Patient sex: M
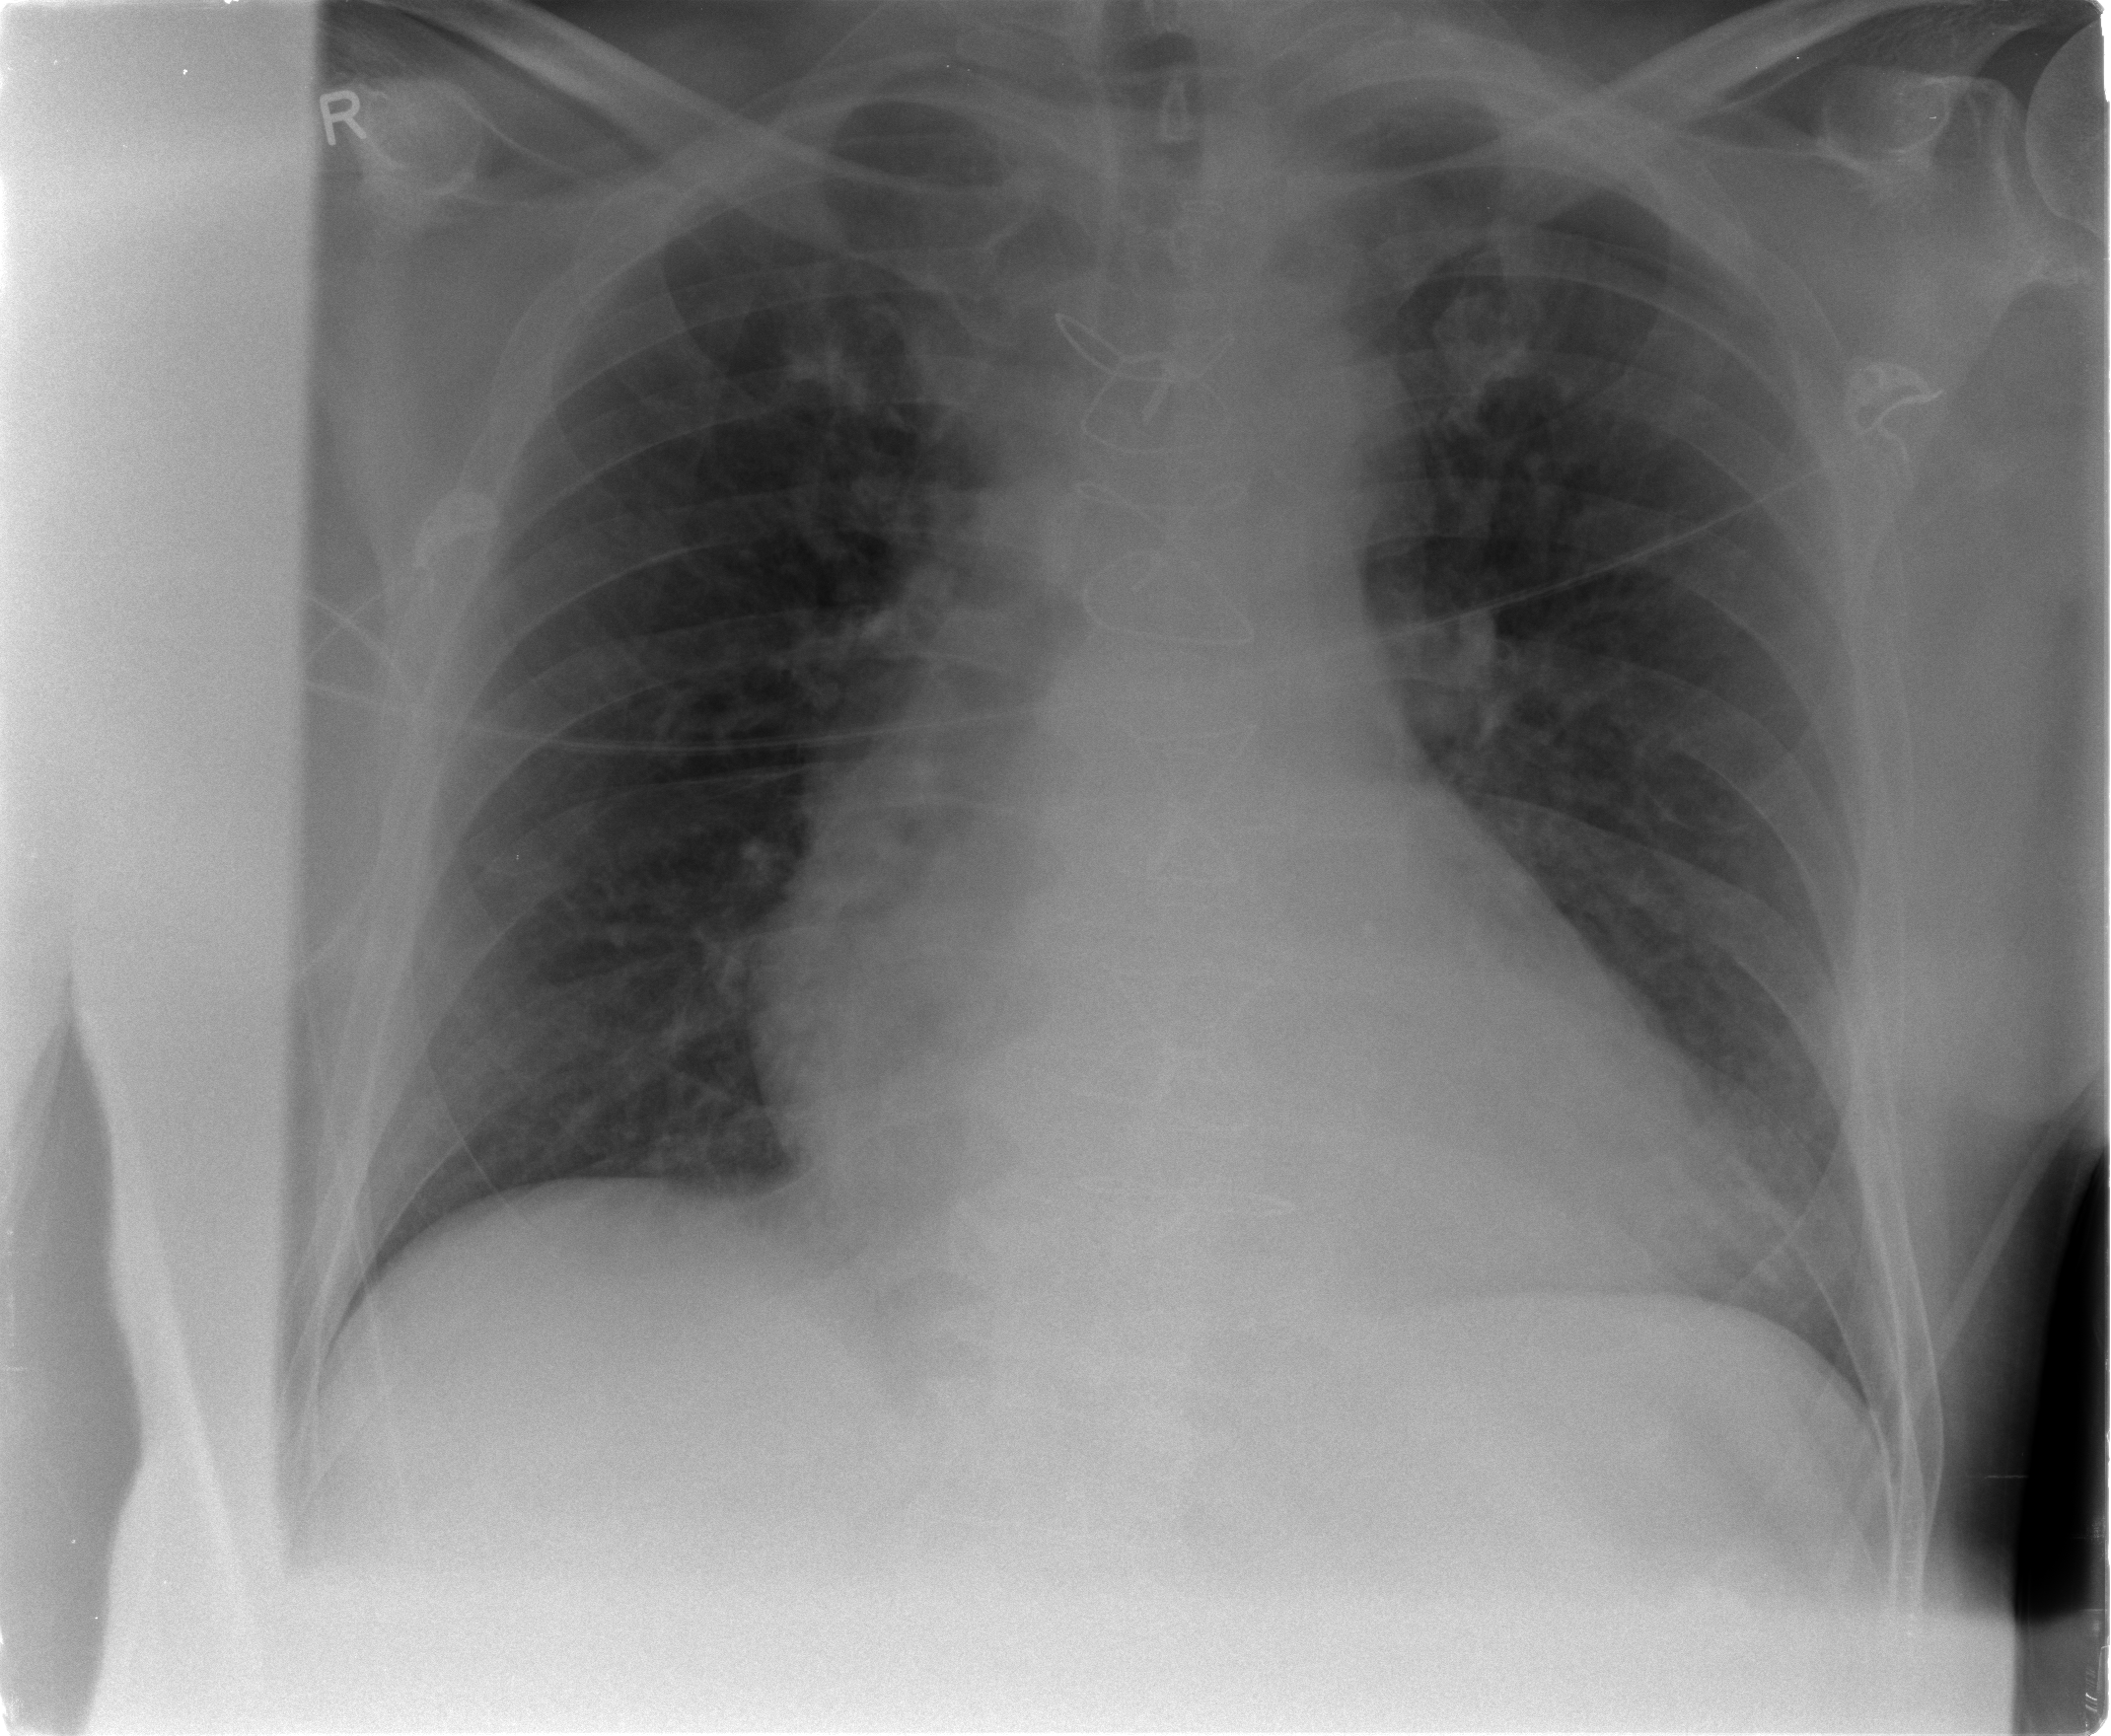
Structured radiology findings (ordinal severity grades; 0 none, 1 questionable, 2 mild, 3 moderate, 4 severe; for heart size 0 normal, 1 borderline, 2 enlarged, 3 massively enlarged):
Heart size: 2
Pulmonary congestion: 0
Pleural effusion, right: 1
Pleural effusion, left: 0
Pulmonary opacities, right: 0
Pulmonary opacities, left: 0
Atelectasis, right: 0
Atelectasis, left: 0